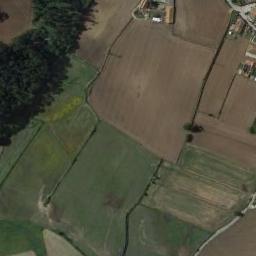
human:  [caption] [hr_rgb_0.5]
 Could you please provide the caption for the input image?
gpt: There are many green plants on the terrace .

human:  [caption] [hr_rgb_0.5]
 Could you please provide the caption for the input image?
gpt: There is a straight path between the terraces .

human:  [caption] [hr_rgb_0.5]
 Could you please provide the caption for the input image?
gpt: Houses and paths along a small patch of brown terraces .

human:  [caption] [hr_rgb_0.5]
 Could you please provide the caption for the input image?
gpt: The bare and green terrace is next to some houses and trees .

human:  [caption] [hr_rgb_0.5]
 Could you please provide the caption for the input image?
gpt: There are some green trees and beside the terraces .